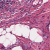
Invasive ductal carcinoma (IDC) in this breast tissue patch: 0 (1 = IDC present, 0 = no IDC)